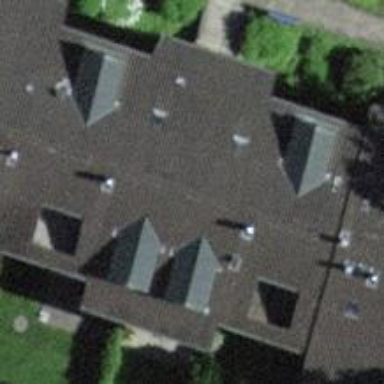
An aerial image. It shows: The apartments building with brown roof.